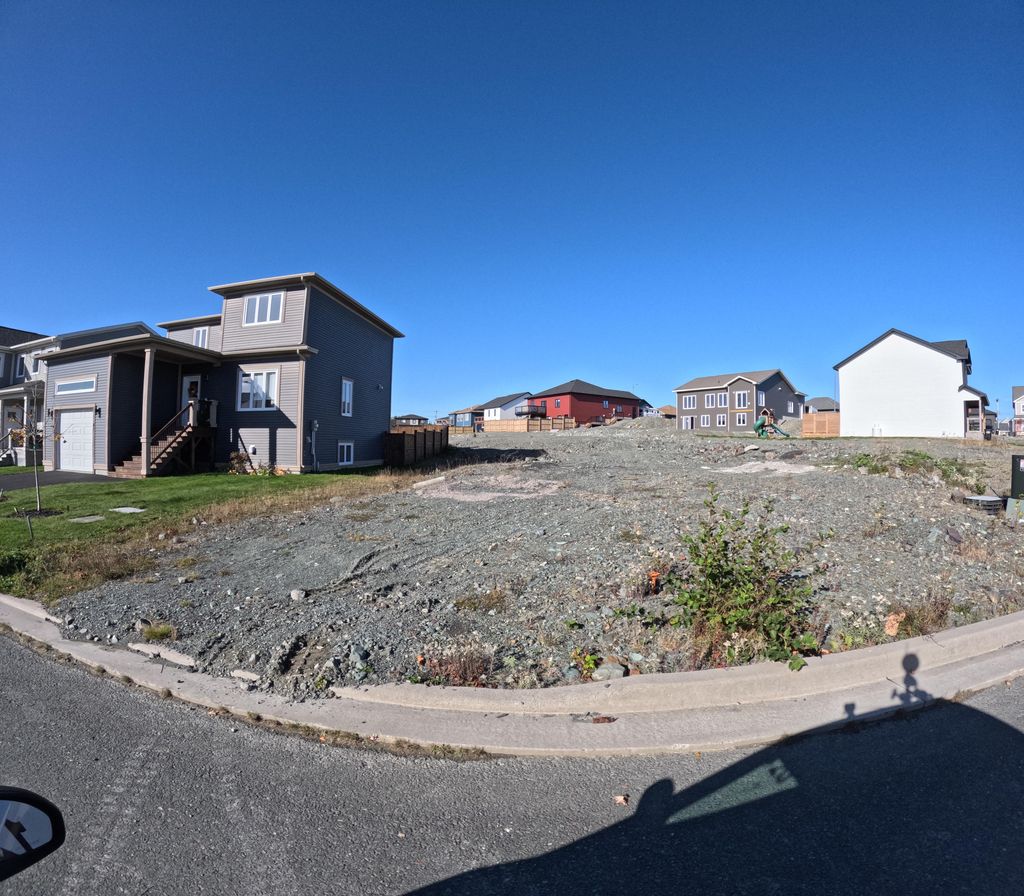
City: st_johns